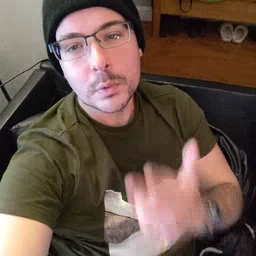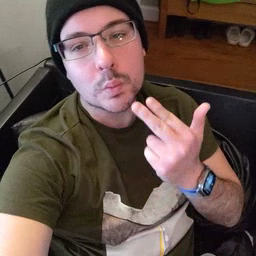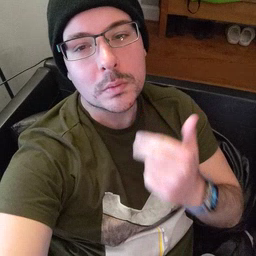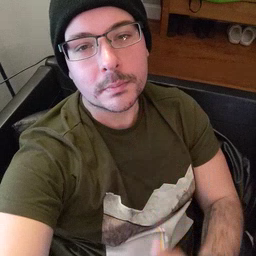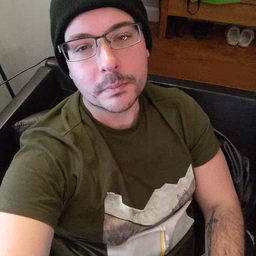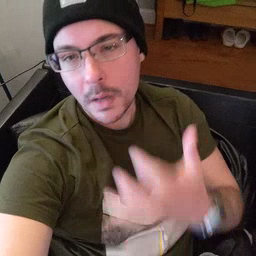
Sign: cute